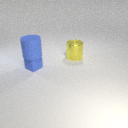
large yellow metal cylinder to the right of small blue rubber cube